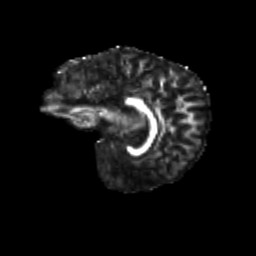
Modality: FA
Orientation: sagittal
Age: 9
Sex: female
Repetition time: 9.512 s
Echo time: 0.089 s